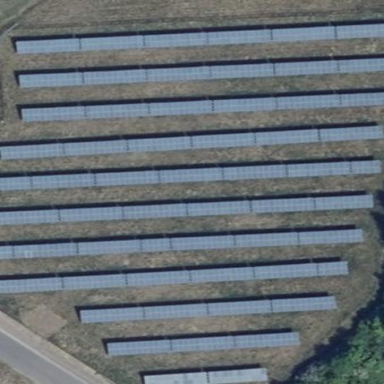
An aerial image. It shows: Solar power generator using photovoltaic panels.